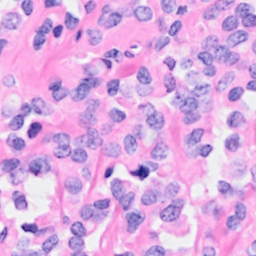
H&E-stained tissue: Breast